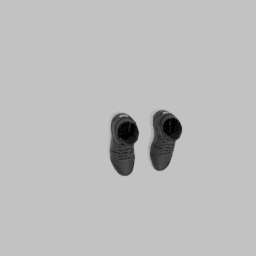
Label: people